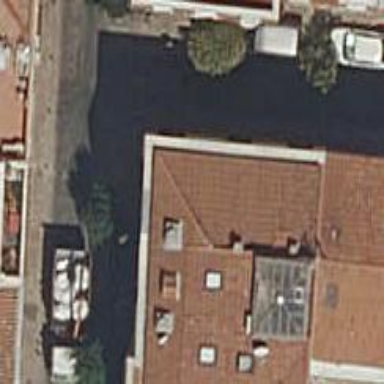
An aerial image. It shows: Apartment for tourism purposes.